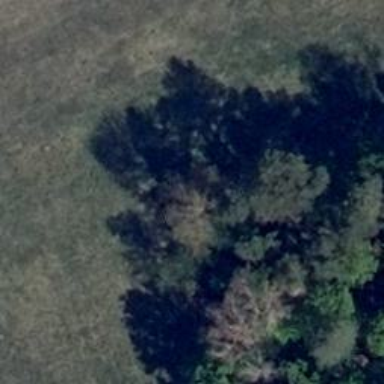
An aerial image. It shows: Hunting stand.